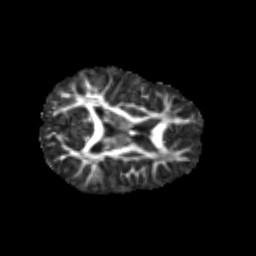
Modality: FA
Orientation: axial
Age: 6
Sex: female
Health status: healthy